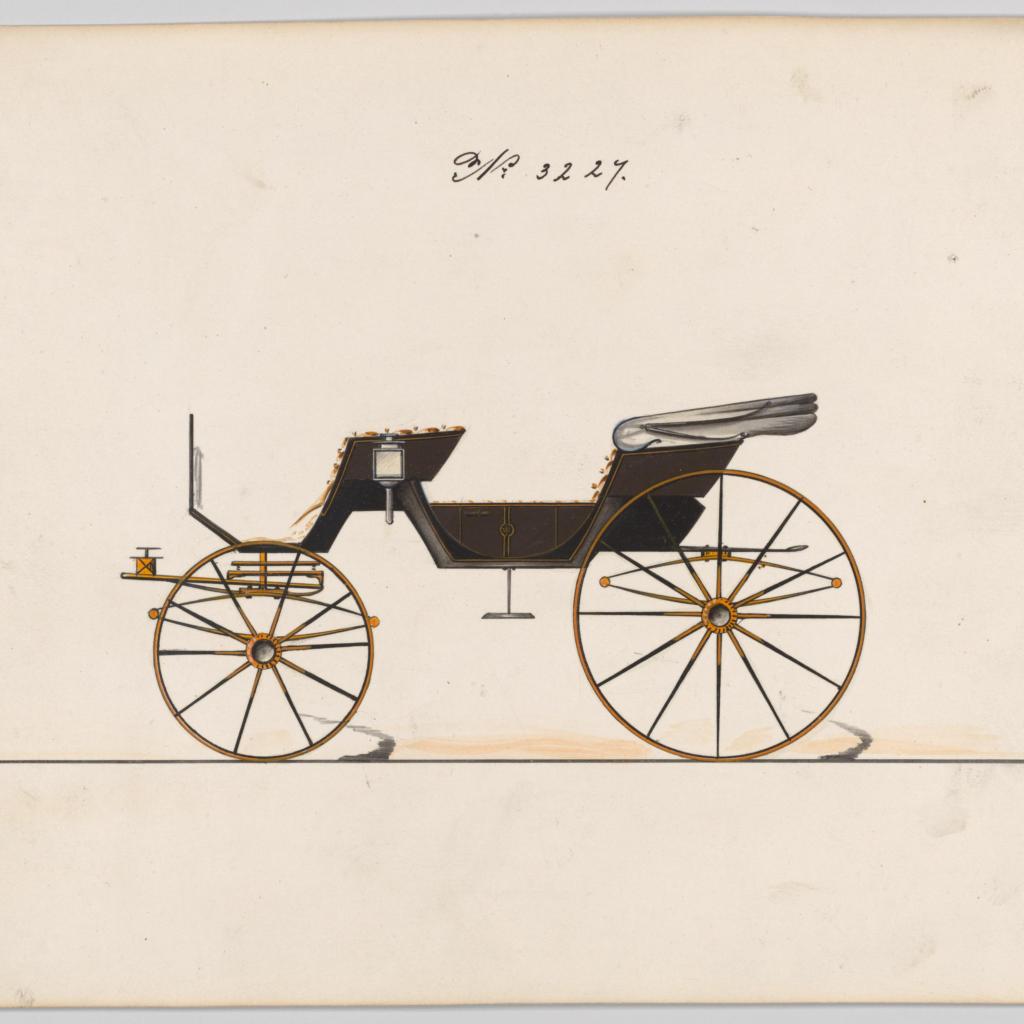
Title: Design for 2 seat Phaeton, no. 3227
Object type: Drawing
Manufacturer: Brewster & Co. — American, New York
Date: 1876
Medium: Watercolor and ink
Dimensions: sheet: 6 3/4 x 9 1/2 in. (17.1 x 24.1 cm)
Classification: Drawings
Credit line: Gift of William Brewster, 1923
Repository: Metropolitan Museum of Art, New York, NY